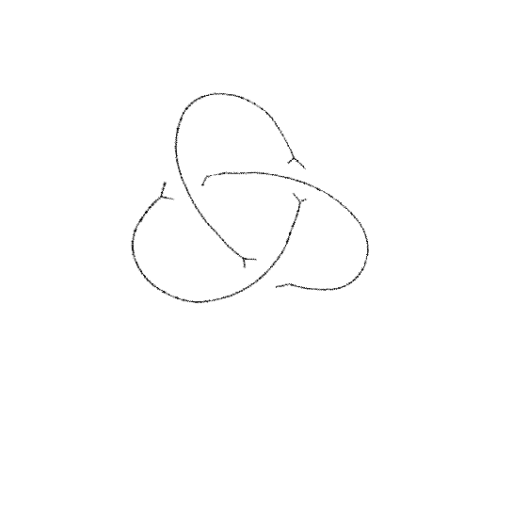
Crossing number: 3